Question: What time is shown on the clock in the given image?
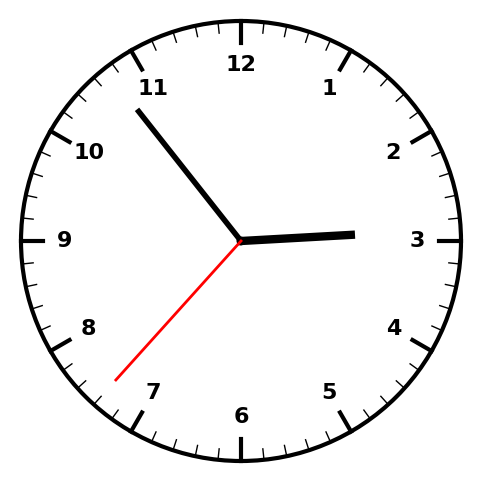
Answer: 02:53:37